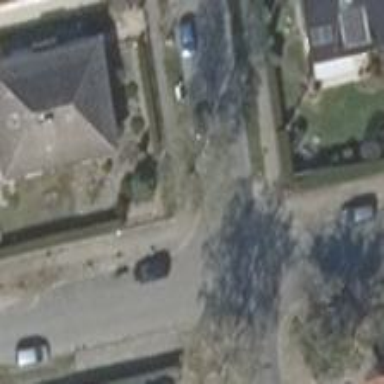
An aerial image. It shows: Deciduous tree with broadleaved leaves.